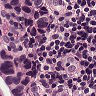
Metastatic tissue present: yes